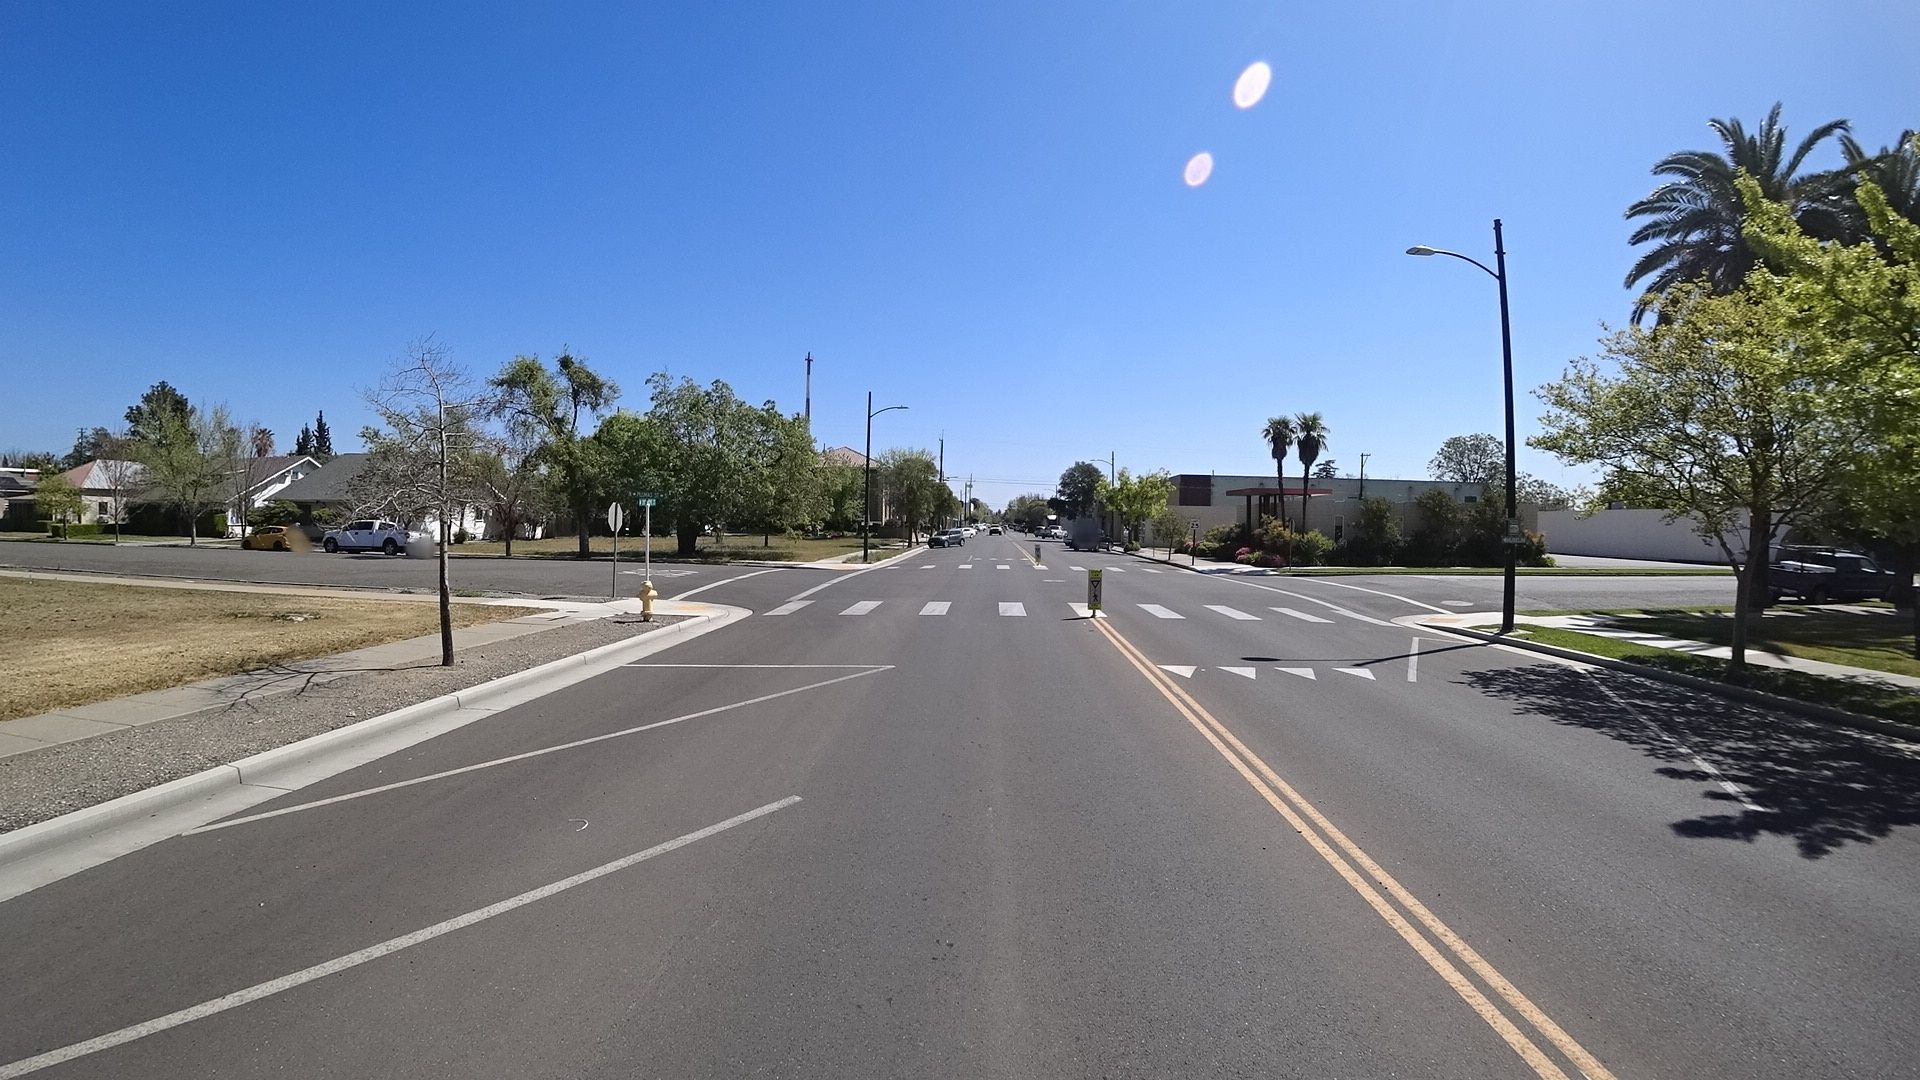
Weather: clear
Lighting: day
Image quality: good
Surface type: driving surface
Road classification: residential
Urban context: semi-dense urban cluster
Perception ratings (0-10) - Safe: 8.06, Lively: 4.62, Beautiful: 8.43, Boring: 5.05, Depressing: 3.64, Wealthy: 7.21